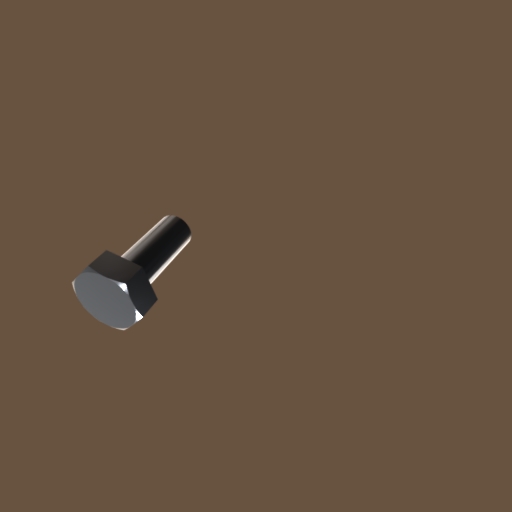
Label: bolt